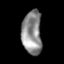
Tissue: lung
Cell type: Epithelial cells
Senescence score: 0.2031
Nuclear area (px): 847
Mean DAPI intensity: 141.047